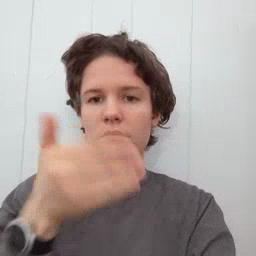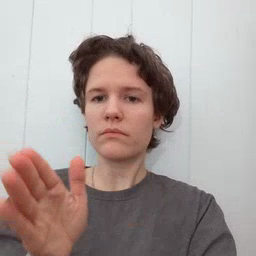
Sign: bedroom